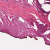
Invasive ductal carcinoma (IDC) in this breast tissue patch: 0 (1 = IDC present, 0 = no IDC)